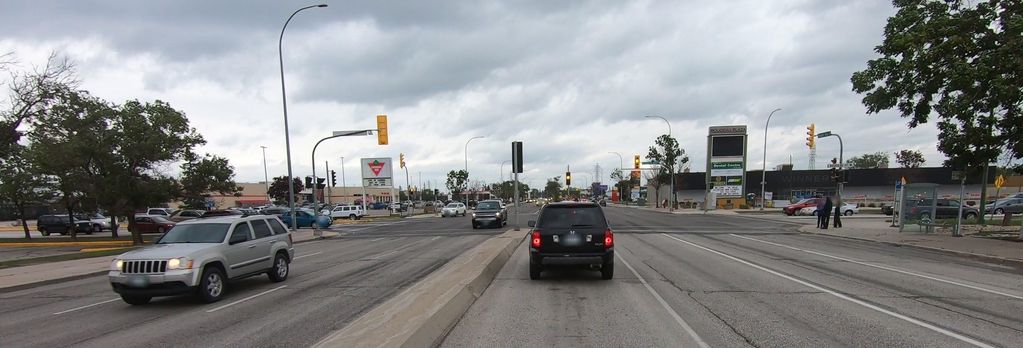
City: winnipeg